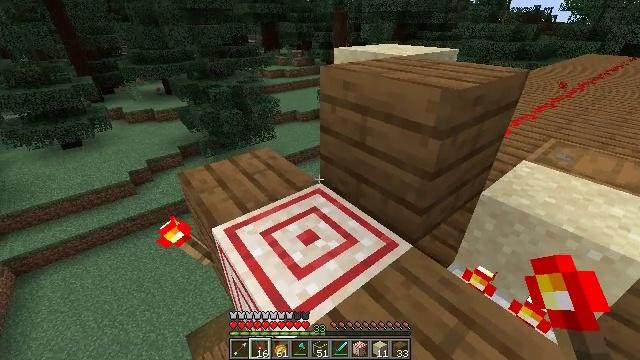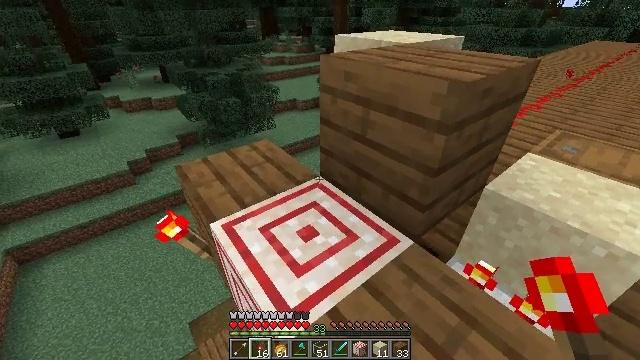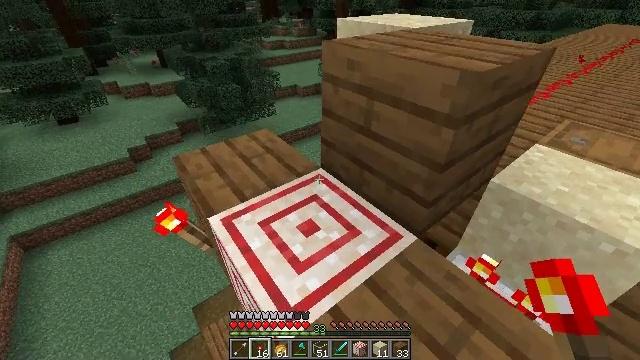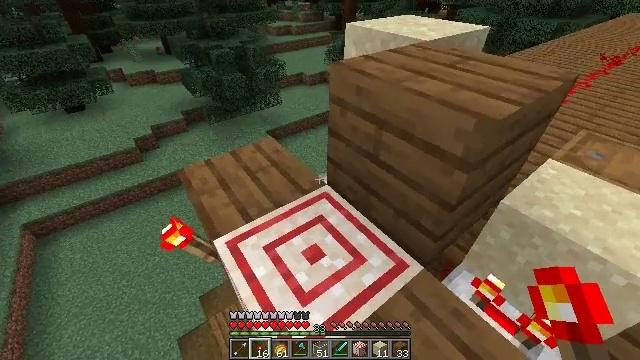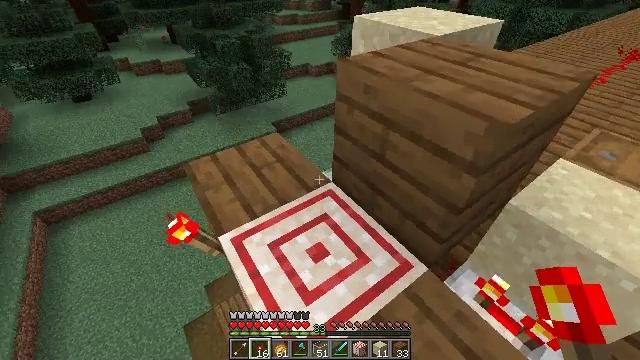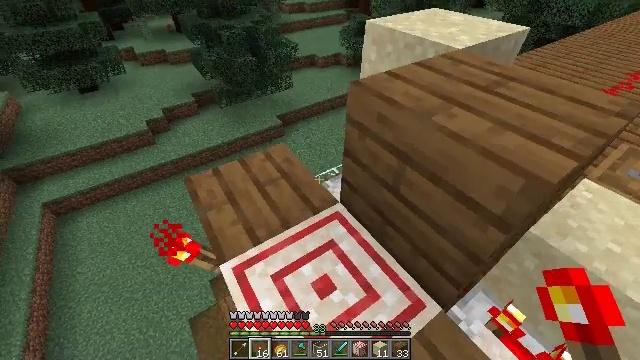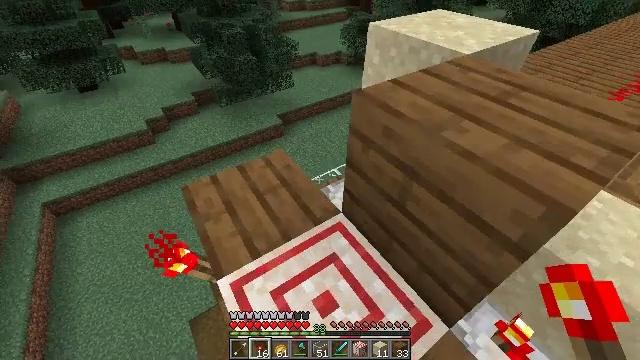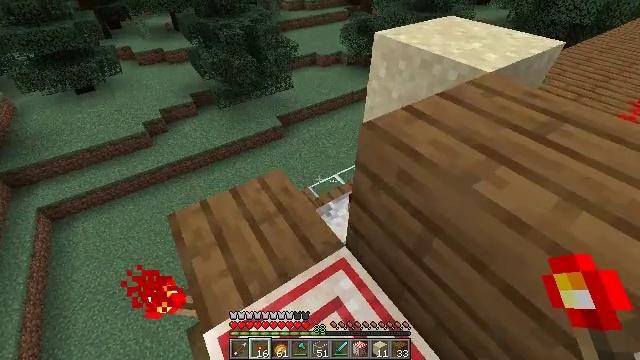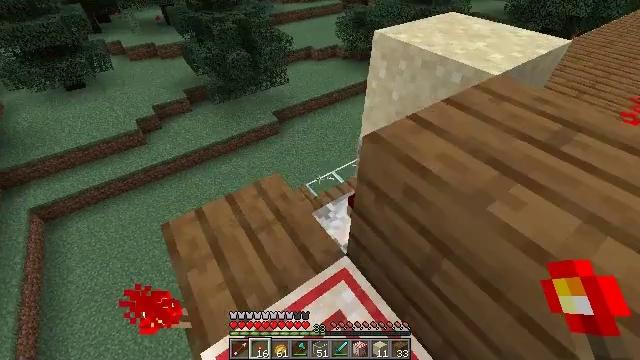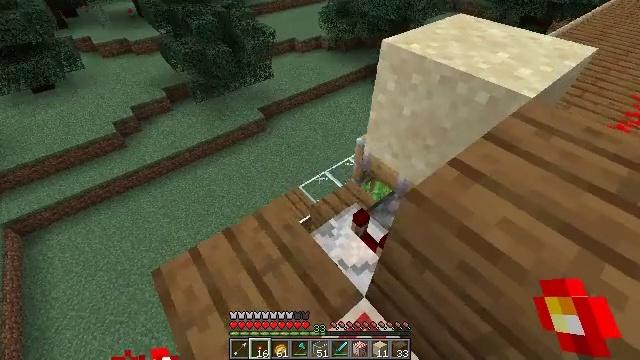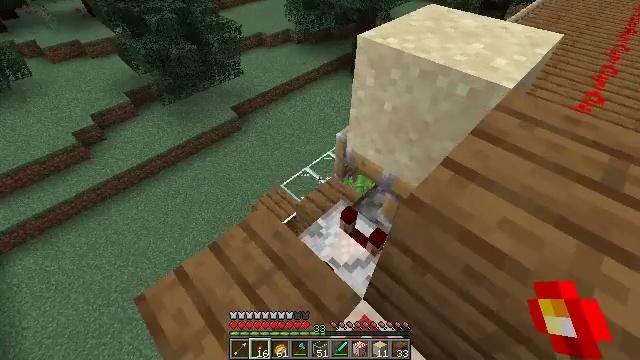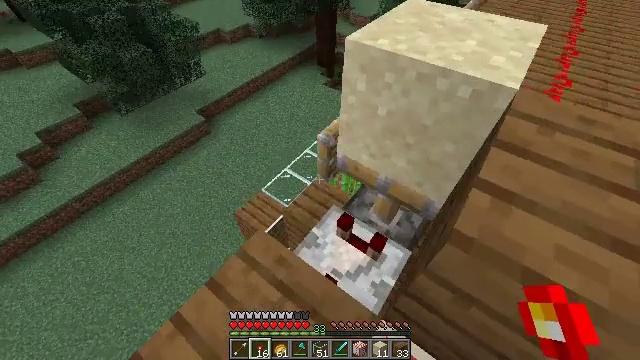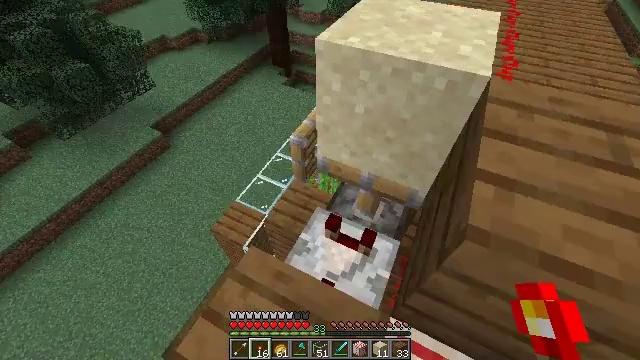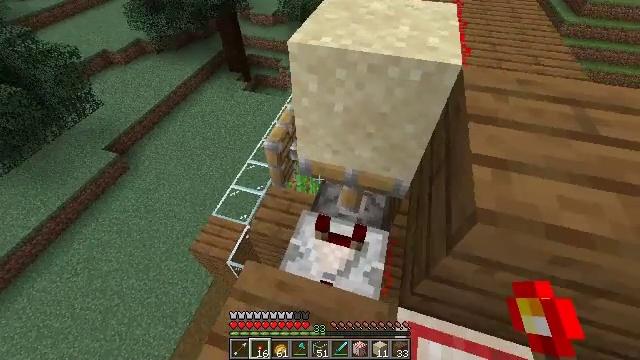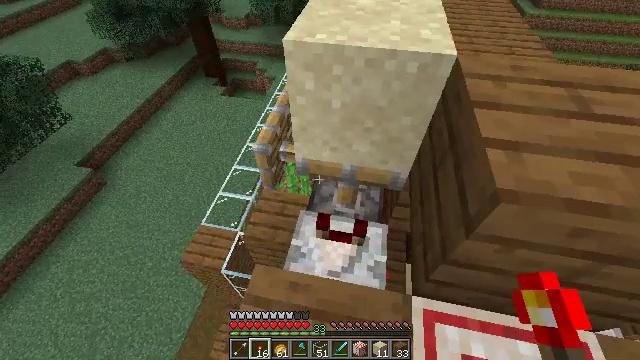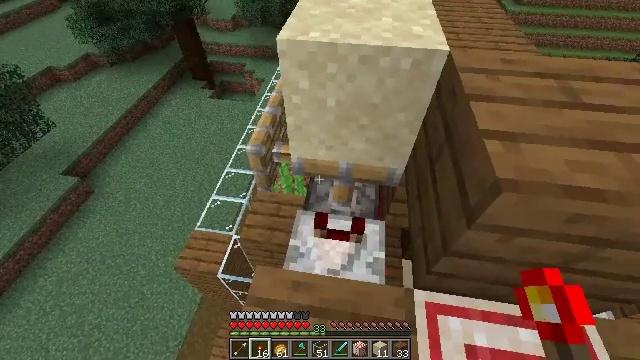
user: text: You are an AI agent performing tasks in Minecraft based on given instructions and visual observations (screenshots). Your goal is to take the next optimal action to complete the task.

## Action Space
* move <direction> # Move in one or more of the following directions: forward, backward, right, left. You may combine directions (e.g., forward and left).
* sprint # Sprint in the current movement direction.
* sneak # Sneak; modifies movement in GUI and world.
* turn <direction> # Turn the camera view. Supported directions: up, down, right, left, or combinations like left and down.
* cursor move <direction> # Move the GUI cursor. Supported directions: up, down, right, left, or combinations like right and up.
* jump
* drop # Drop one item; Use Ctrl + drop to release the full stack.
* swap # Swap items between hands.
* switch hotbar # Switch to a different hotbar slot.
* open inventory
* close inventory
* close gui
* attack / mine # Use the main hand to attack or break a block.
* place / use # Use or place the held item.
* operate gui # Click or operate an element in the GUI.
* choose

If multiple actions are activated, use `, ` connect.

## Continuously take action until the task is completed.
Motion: motion action
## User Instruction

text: Collect the comparator from redstone setup.
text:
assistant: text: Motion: move forward, sneak, turn down
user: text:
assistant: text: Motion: move forward, turn down
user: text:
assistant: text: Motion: move forward, turn left and down
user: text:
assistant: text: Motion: move forward, turn left and down
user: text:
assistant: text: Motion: move forward, turn left and down
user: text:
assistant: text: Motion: move forward
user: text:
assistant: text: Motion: move forward
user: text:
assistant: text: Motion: move forward and move left, turn right and down
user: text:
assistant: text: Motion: move forward and move left, turn right and down
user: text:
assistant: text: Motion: move forward and move left, turn right and down
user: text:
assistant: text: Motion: move forward and move left, turn right and down
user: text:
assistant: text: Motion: move left, turn right
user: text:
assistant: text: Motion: turn right
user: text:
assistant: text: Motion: turn right
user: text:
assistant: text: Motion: turn right
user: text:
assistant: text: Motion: turn right
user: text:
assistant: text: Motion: turn right
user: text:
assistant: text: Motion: no_op
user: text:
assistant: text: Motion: sneak
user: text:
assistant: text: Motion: sneak
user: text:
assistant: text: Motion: sneak, turn right
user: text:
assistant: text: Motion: sneak, turn right
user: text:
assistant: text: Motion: sneak, turn right and up
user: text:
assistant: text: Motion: sneak, turn right
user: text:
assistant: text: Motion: move left, sneak
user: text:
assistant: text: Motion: move left, sneak, turn right
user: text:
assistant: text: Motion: move left, sneak, turn right
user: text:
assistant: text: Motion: move left, sneak, turn right and up
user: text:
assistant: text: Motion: move left, sneak, turn right
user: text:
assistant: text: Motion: move left, sneak